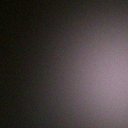
Screen state: off